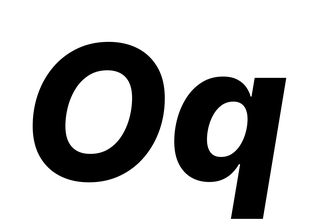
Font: Inter-Italic_ExtraBold_Italic